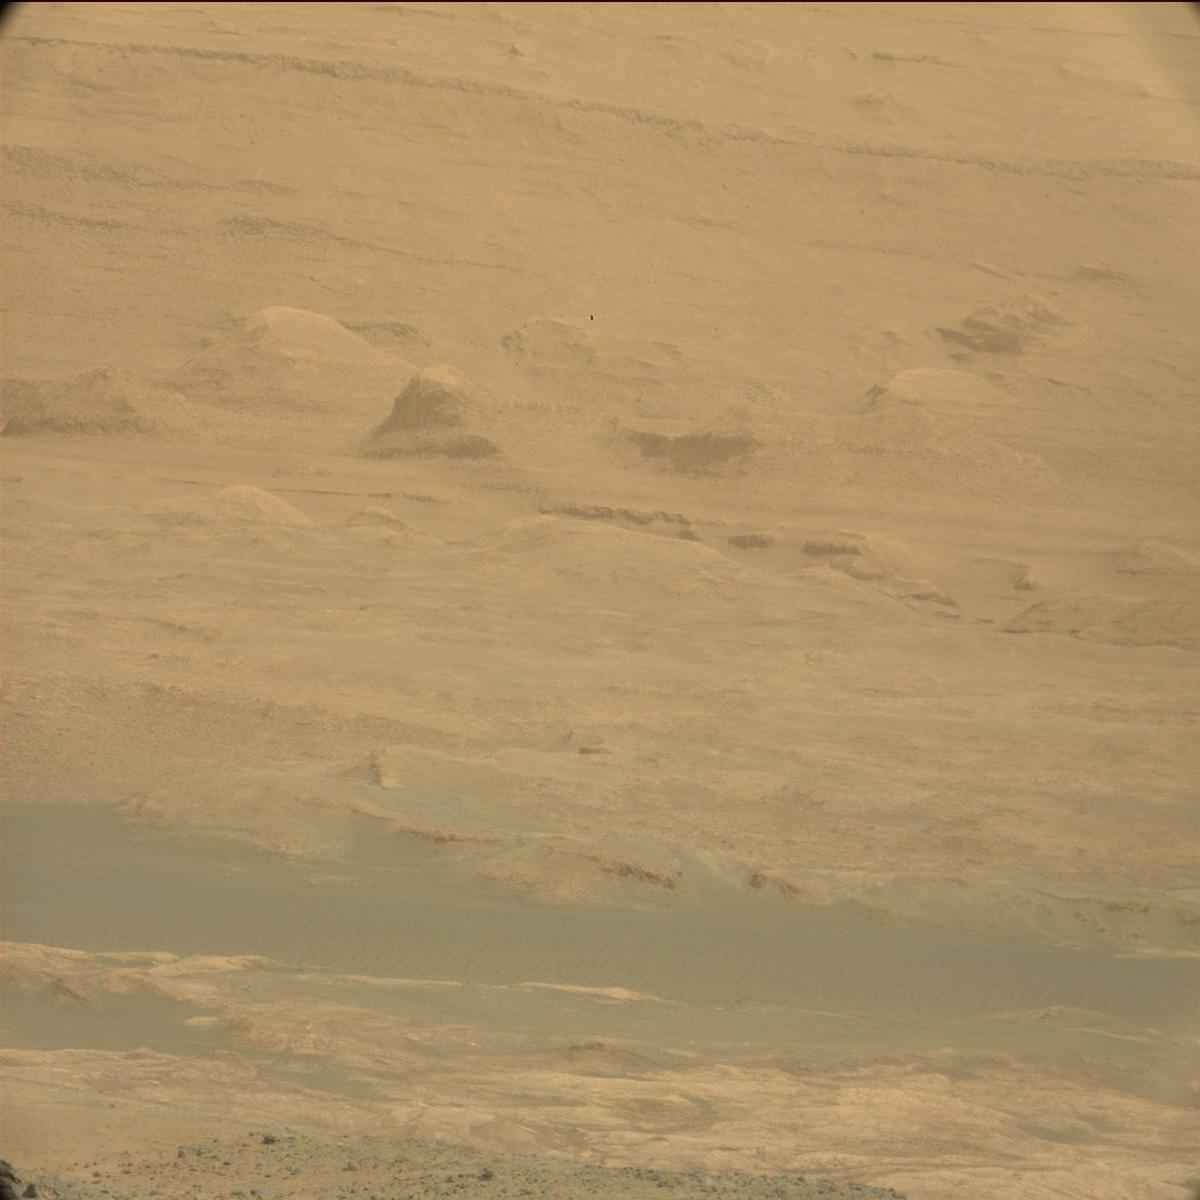
Terrain classes present: Ridge, Rock, Sand / Soil